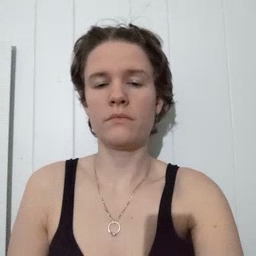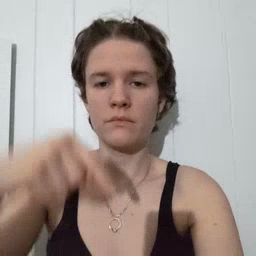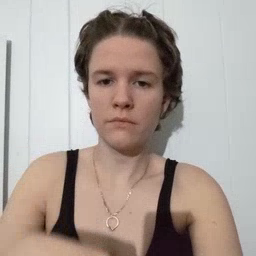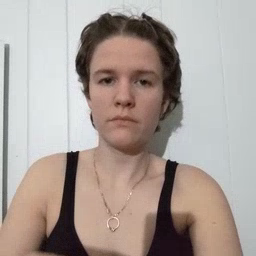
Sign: down